Question: I am following an NLTK <URL> and I got this error in Python interactive shell while the book shows another result. Any idea how to fix this?
'''
>>> import nltk
>>> nltk.corpus.gutenberg.files()
Traceback (most recent call last):
File "<stdin>", line 1, in <module>
AttributeError: 'PlaintextCorpusReader' object has no attribute 'files'
'''

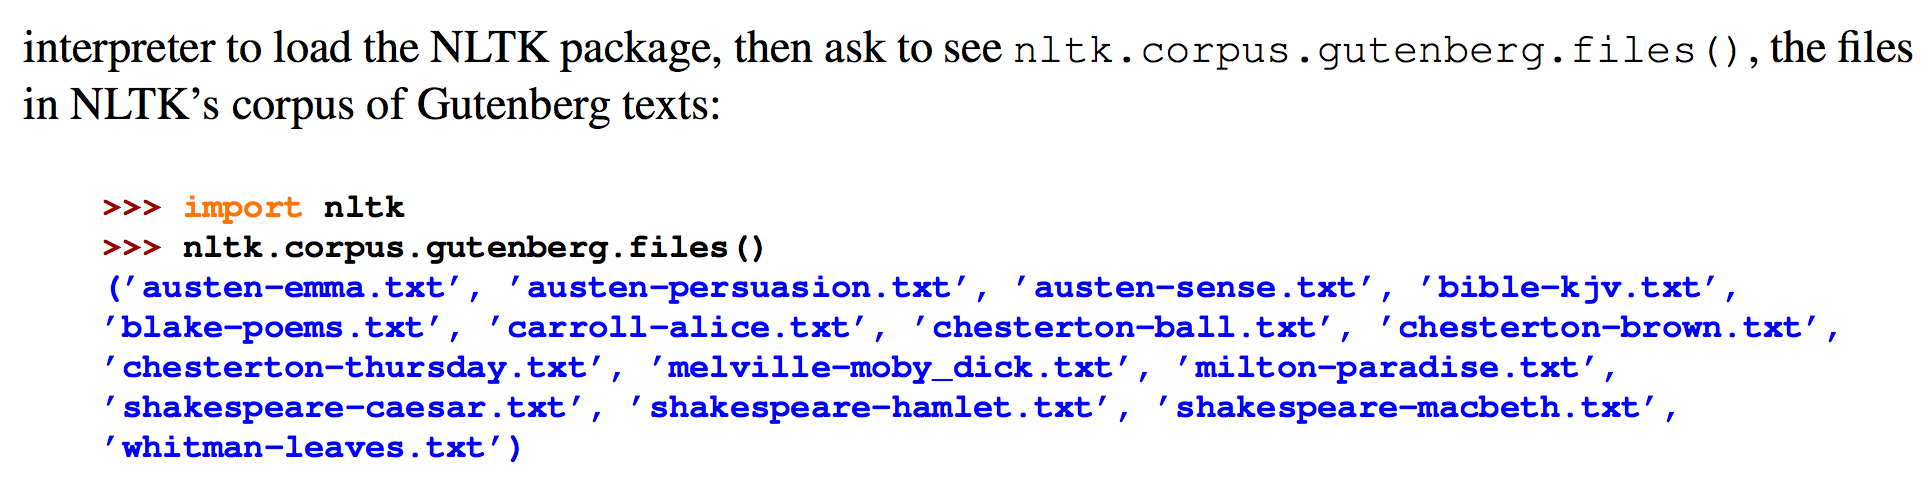
Answer: The tutorial is 6 years old so it is using an old version 'NLTK'. 'nltk.corpus.gutenberg.fileids()' will give you the required result.
'''
In [22]: nltk.corpus.gutenberg.fileids()
Out[22]:
['austen-emma.txt',
'austen-persuasion.txt',
'austen-sense.txt',
'bible-kjv.txt',
'blake-poems.txt',
'bryant-stories.txt',
'burgess-busterbrown.txt',
'carroll-alice.txt',
'chesterton-ball.txt',
'chesterton-brown.txt',
'chesterton-thursday.txt',
'edgeworth-parents.txt',
'melville-moby_dick.txt',
'milton-paradise.txt',
'shakespeare-caesar.txt',
'shakespeare-hamlet.txt',
'shakespeare-macbeth.txt',
'whitman-leaves.txt']
'''